Brain MRI, t1w sequence, axial 2D slice.
Patient: age 37, sex F, weight 95 kg, height 1.95 m
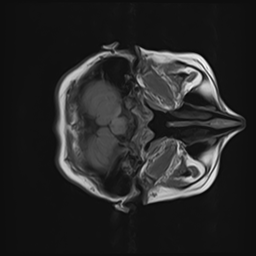